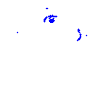
Particle: electron